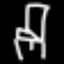
Label: chair